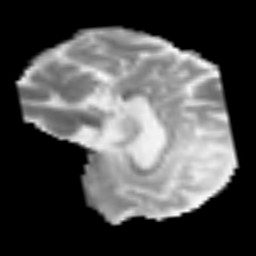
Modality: MD
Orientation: sagittal
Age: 40
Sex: male
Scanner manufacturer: siemens
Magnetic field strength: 3 T
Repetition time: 3.2 s
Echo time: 0.081 s